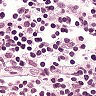
Metastatic tissue present: no